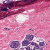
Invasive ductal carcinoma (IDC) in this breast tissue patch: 0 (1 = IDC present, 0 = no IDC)